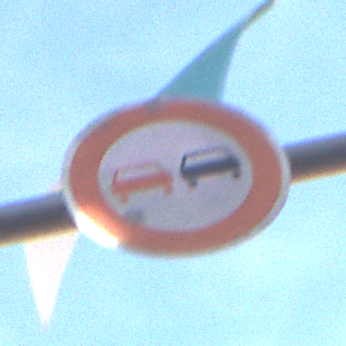
Verkehrszeichen: Ueberholverbot
Umgebung: Outdoor, Special
Tageszeit: MorningAfternoon
Wetter: PartlyCloudy
Licht: Natural
Jahreszeit: NotSpecified
Kontrast: HighContrast